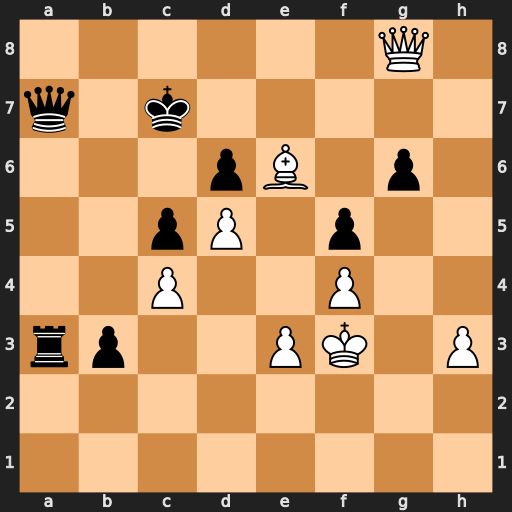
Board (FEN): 6Q1/q1k5/3pB1p1/2pP1p2/2P2P2/rp2PK1P/8/8
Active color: w
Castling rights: -
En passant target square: -
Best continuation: Qc8+ Kb6 Qc6+ Ka5 Qb5#